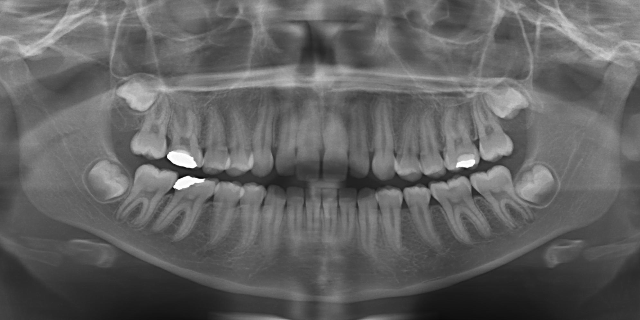
adult